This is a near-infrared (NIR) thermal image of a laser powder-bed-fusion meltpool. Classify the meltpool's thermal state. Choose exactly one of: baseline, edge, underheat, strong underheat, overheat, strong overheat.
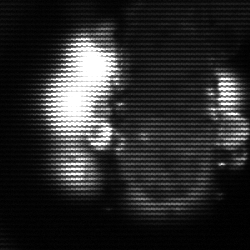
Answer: strong underheat